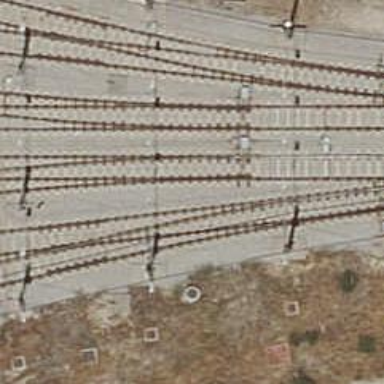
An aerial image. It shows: Railway switch.